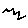
Label: zigzag